Question: Since a few months, ggplot2 started to save png files with a transparent background. The code output in Rstudio and when saved as pdf looks great. It happens mainly with the use of themes when I omit the gray panel background. I tested it on my macbook with "Preview" and on a Windows Computer with the "foto viewer" there.
'''
library(ggplot2)
library(dplyr)
mtcars %>%
ggplot(aes(x = mpg, y = cyl)) +
geom_point() +
theme_minimal()
'''
This is how the file should look (with a white background):

'''
ggsave("test.png", dpi = 300)
#> Saving 7 x 5 in image
ggsave("test.pdf")
#> Saving 5.54 x 4.56 in image
devtools::session_info()
#> - Session info ---------------------------------------------------------------
#> setting value
#> version R version 4.1.1 (2021-08-10)
#> os macOS Big Sur 10.16
#> system x86_64, darwin17.0
#> ui X11
#> language (EN)
#> collate de_CH.UTF-8
#> ctype de_CH.UTF-8
#> tz Europe/Zurich
#> date 2021-11-11
#>
#> - Packages -------------------------------------------------------------------
#> package * version date lib source
#> assertthat 0.2.1 2019-03-21 [1] CRAN (R 4.1.0)
#> backports 1.2.1 2020-12-09 [1] CRAN (R 4.1.0)
#> cachem 1.0.6 2021-08-19 [1] CRAN (R 4.1.0)
#> callr 3.7.0 2021-04-20 [1] CRAN (R 4.1.0)
#> cli 3.0.1 2021-07-17 [1] CRAN (R 4.1.0)
#> colorspace 2.0-2 2021-06-24 [1] CRAN (R 4.1.0)
#> crayon 1.4.1 2021-02-08 [1] CRAN (R 4.1.0)
#> DBI 1.1.1 2021-01-15 [1] CRAN (R 4.1.0)
#> desc 1.3.0 2021-03-05 [1] CRAN (R 4.1.0)
#> devtools 2.4.2 2021-06-07 [1] CRAN (R 4.1.0)
#> digest 0.6.27 2020-10-24 [1] CRAN (R 4.1.0)
#> dplyr * 1.0.7 2021-06-18 [1] CRAN (R 4.1.0)
#> ellipsis 0.3.2 2021-04-29 [1] CRAN (R 4.1.0)
#> evaluate 0.14 2019-05-28 [1] CRAN (R 4.1.0)
#> fansi 0.5.0 2021-05-25 [1] CRAN (R 4.1.0)
#> farver 2.1.0 2021-02-28 [1] CRAN (R 4.1.0)
#> fastmap 1.1.0 2021-01-25 [1] CRAN (R 4.1.0)
#> fs 1.5.0 2020-07-31 [1] CRAN (R 4.1.0)
#> generics 0.1.0 2020-10-31 [1] CRAN (R 4.1.0)
#> ggplot2 * 3.3.5 2021-06-25 [1] CRAN (R 4.1.0)
#> glue 1.4.2 2020-08-27 [1] CRAN (R 4.1.0)
#> gtable 0.3.0 2019-03-25 [1] CRAN (R 4.1.0)
#> highr 0.9 2021-04-16 [1] CRAN (R 4.1.0)
#> htmltools 0.5.2 2021-08-25 [1] CRAN (R 4.1.0)
#> knitr 1.34 2021-09-09 [1] CRAN (R 4.1.0)
#> labeling 0.4.2 2020-10-20 [1] CRAN (R 4.1.0)
#> lifecycle 1.0.0 2021-02-15 [1] CRAN (R 4.1.0)
#> magrittr 2.0.1 2020-11-17 [1] CRAN (R 4.1.0)
#> memoise 2.0.0 2021-01-26 [1] CRAN (R 4.1.0)
#> munsell 0.5.0 2018-06-12 [1] CRAN (R 4.1.0)
#> pillar 1.6.2 2021-07-29 [1] CRAN (R 4.1.0)
#> pkgbuild 1.2.0 2020-12-15 [1] CRAN (R 4.1.0)
#> pkgconfig 2.0.3 2019-09-22 [1] CRAN (R 4.1.0)
#> pkgload 1.2.2 2021-09-11 [1] CRAN (R 4.1.0)
#> prettyunits 1.1.1 2020-01-24 [1] CRAN (R 4.1.0)
#> processx 3.5.2 2021-04-30 [1] CRAN (R 4.1.0)
#> ps 1.6.0 2021-02-28 [1] CRAN (R 4.1.0)
#> purrr 0.3.4 2020-04-17 [1] CRAN (R 4.1.0)
#> R6 2.5.1 2021-08-19 [1] CRAN (R 4.1.0)
#> ragg 1.1.3 2021-06-09 [1] CRAN (R 4.1.0)
#> remotes 2.4.0 2021-06-02 [1] CRAN (R 4.1.0)
#> reprex 2.0.1 2021-08-05 [1] CRAN (R 4.1.0)
#> rlang 0.4.11 2021-04-30 [1] CRAN (R 4.1.0)
#> rmarkdown 2.11 2021-09-14 [1] CRAN (R 4.1.0)
#> rprojroot 2.0.2 2020-11-15 [1] CRAN (R 4.1.0)
#> rstudioapi 0.13 2020-11-12 [1] CRAN (R 4.1.0)
#> scales 1.1.1 2020-05-11 [1] CRAN (R 4.1.0)
#> sessioninfo 1.1.1 2018-11-05 [1] CRAN (R 4.1.0)
#> stringi 1.7.4 2021-08-25 [1] CRAN (R 4.1.0)
#> stringr 1.4.0 2019-02-10 [1] CRAN (R 4.1.0)
#> styler 1.6.1 2021-09-17 [1] CRAN (R 4.1.0)
#> systemfonts 1.0.2 2021-05-11 [1] CRAN (R 4.1.0)
#> testthat 3.0.4 2021-07-01 [1] CRAN (R 4.1.0)
#> textshaping 0.3.5 2021-06-09 [1] CRAN (R 4.1.0)
#> tibble 3.1.4 2021-08-25 [1] CRAN (R 4.1.0)
#> tidyselect 1.1.1 2021-04-30 [1] CRAN (R 4.1.0)
#> usethis 2.0.1 2021-02-10 [1] CRAN (R 4.1.0)
#> utf8 1.2.2 2021-07-24 [1] CRAN (R 4.1.0)
#> vctrs 0.3.8 2021-04-29 [1] CRAN (R 4.1.0)
#> withr 2.4.2 2021-04-18 [1] CRAN (R 4.1.0)
#> xfun 0.26 2021-09-14 [1] CRAN (R 4.1.0)
#> yaml 2.2.1 2020-02-01 [1] CRAN (R 4.1.0)
#>
#> [1] /Library/Frameworks/R.framework/Versions/4.1/Resources/library
'''
<URL>
This is how the files look side-by-side:
<URL>
I have tested all graphic devices in the "backend" tab under prefences/general/graphics and I also tested everything in R (not R Studio) with the same result.
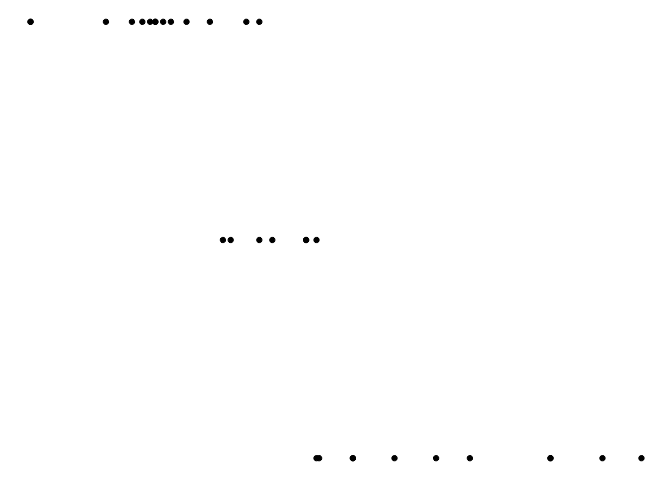
Answer: set the bg argument to "white", e.g.
'ggsave("test.png", dpi = 300, bg = "white")'
This argument will be passed to 'grDevices::png' via the '...' argument. 'bg' controls the background of the device.